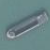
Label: Sand_carrier